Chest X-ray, AP view. Patient: 25 years old, sex M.
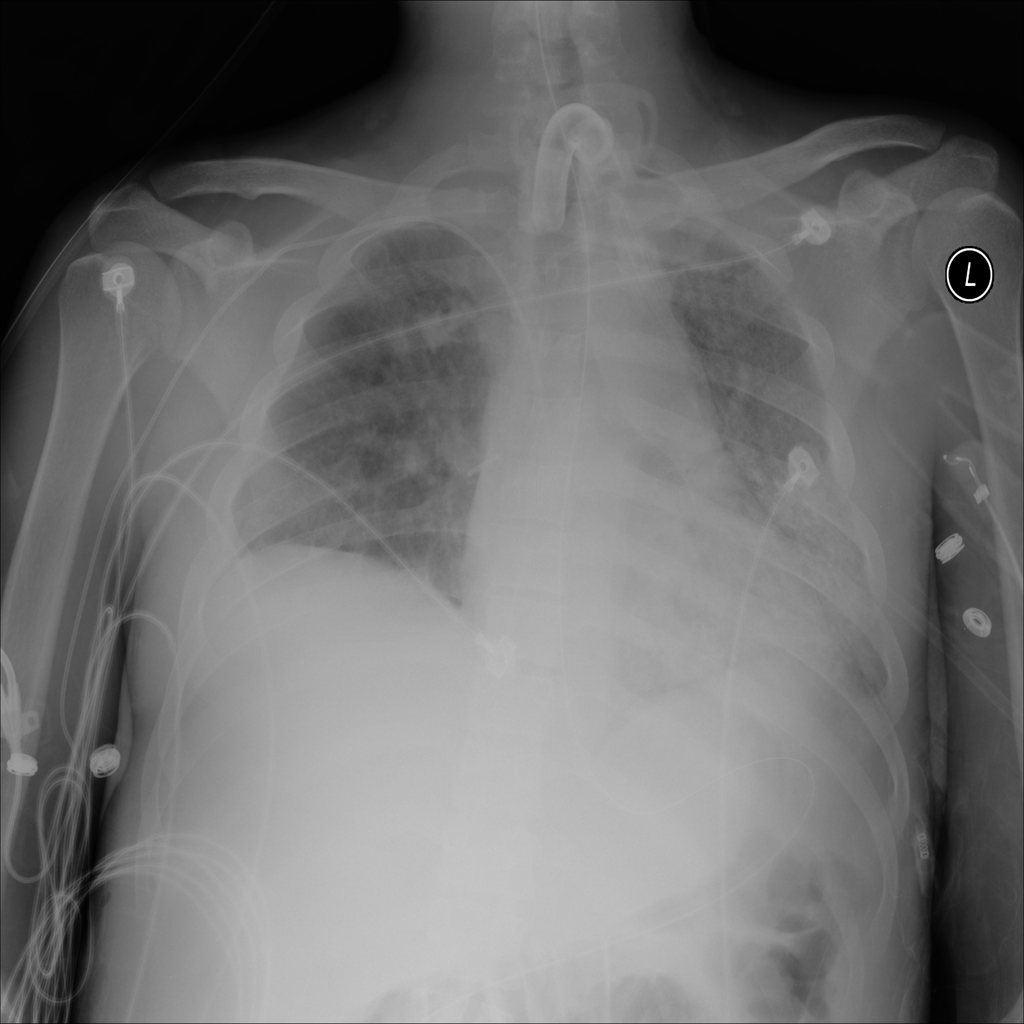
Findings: Infiltration